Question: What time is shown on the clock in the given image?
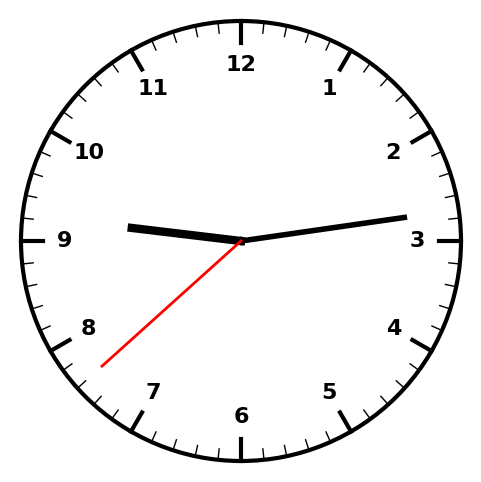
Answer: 09:13:38